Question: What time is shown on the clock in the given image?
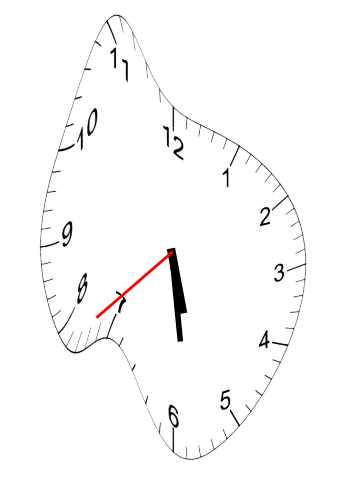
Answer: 05:28:38